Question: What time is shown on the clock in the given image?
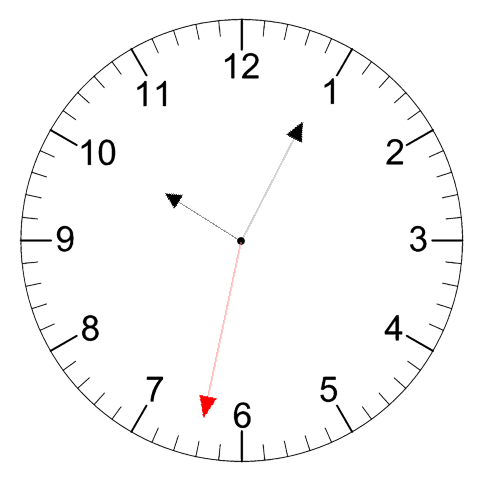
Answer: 10:04:32